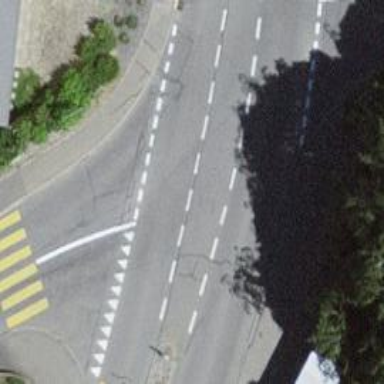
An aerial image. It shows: Bus stop along the road.